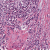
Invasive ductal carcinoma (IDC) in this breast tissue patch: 1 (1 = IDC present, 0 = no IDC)